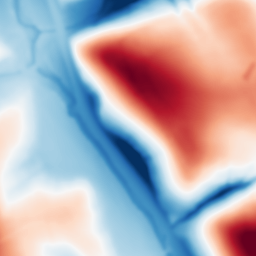
Category: multiscale
Decomposition family: dog
Decomposition parameters: sigma_low: 2
sigma_high: 50
Upsampling method: bicubic
Upsampling parameters: scale: 2
Upsampling scale: 2